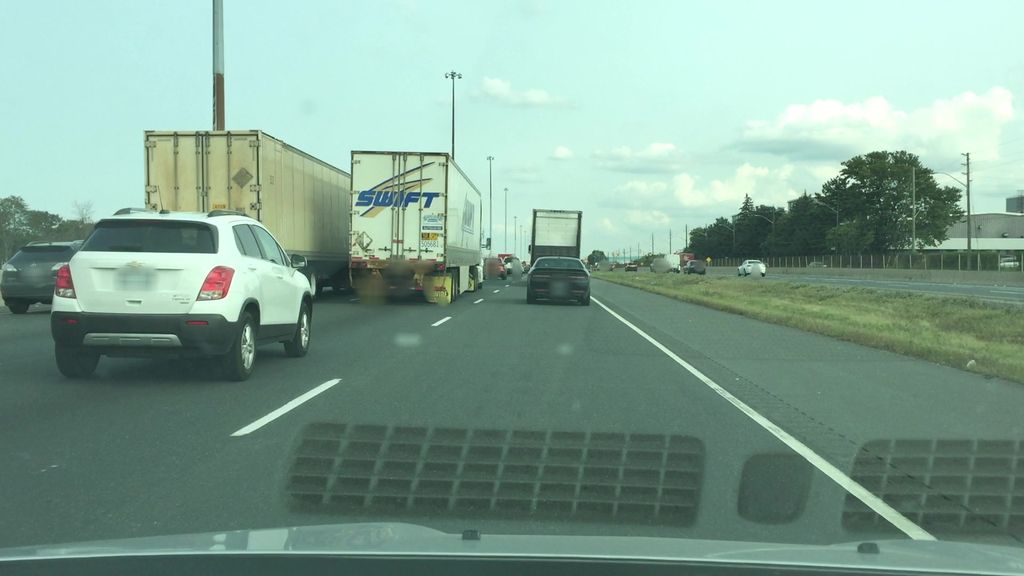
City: hamilton